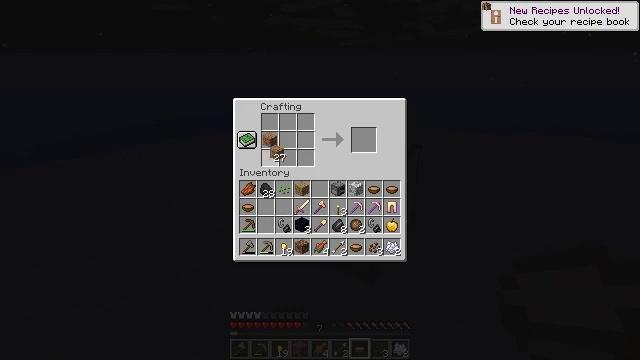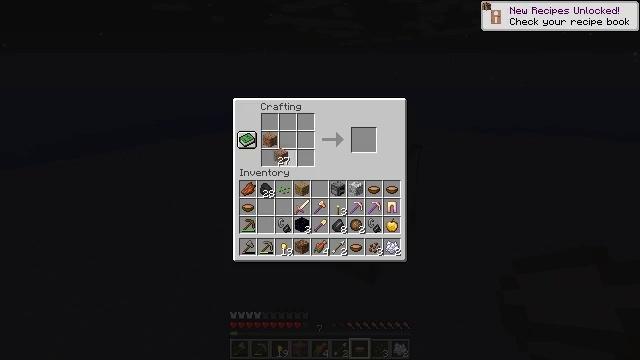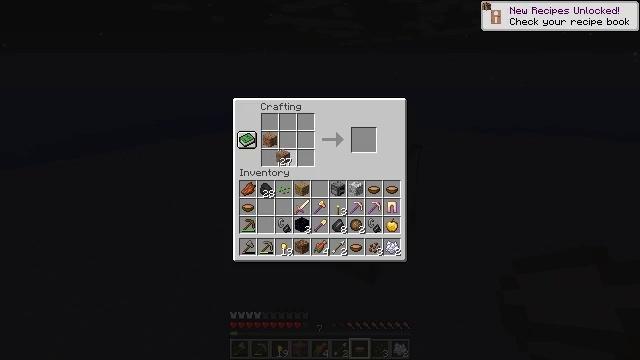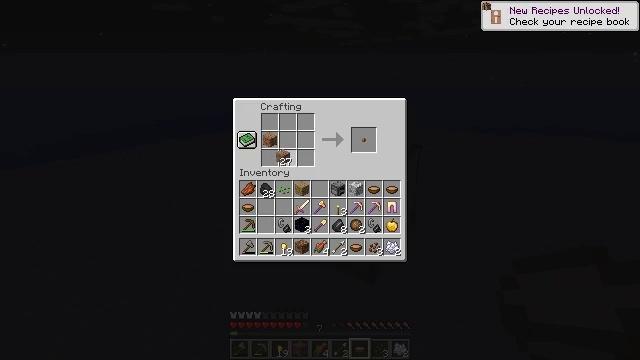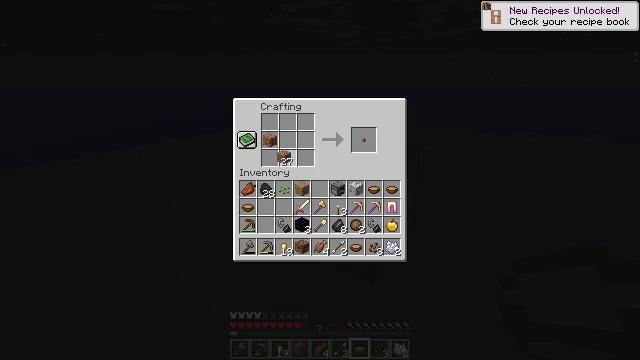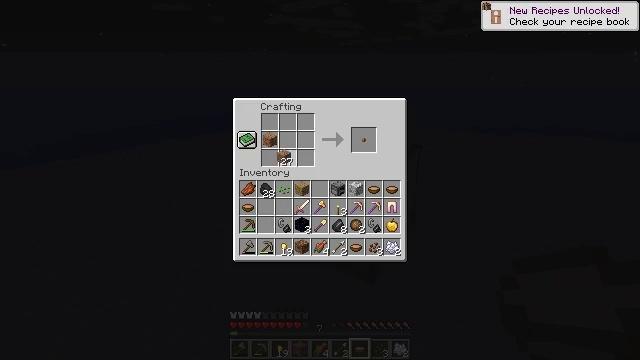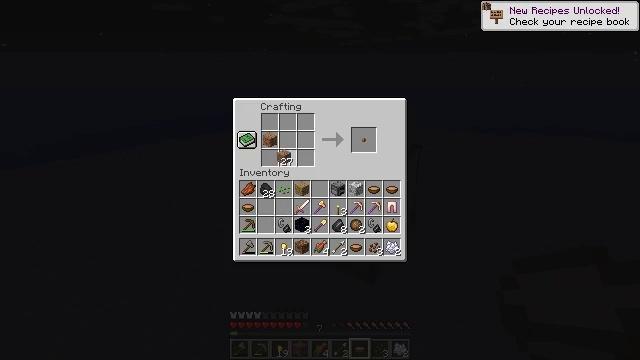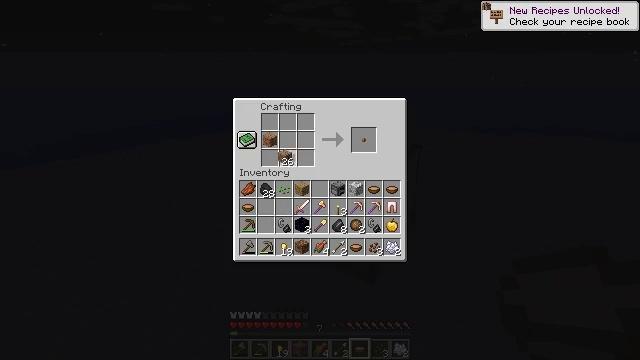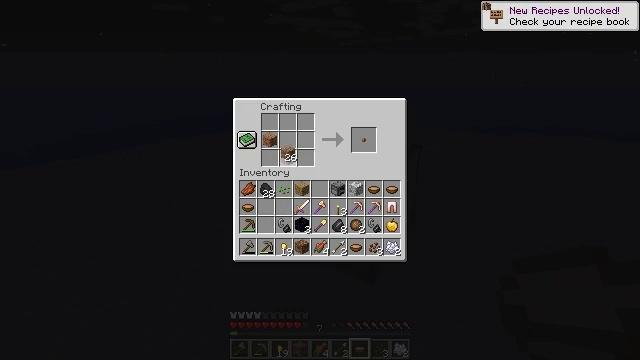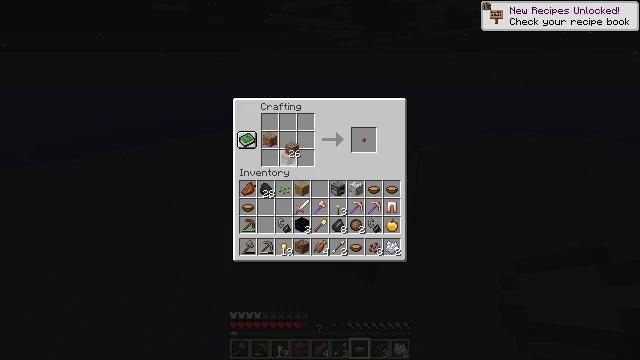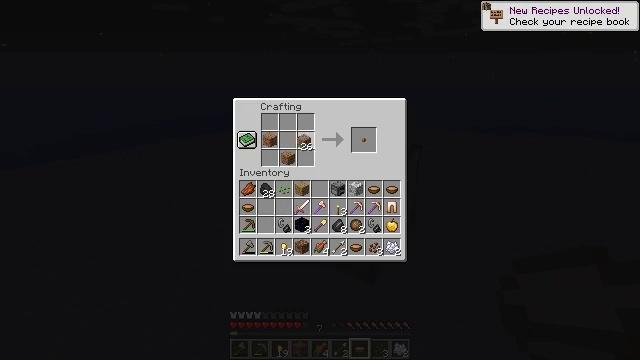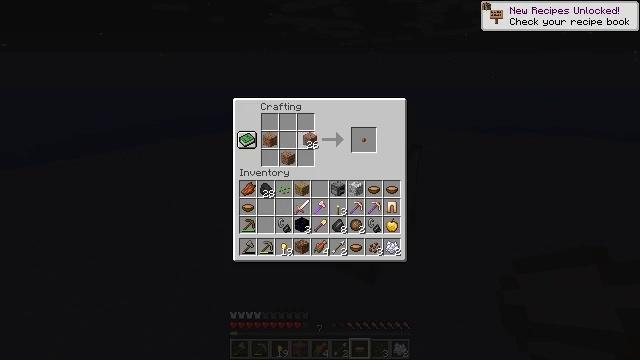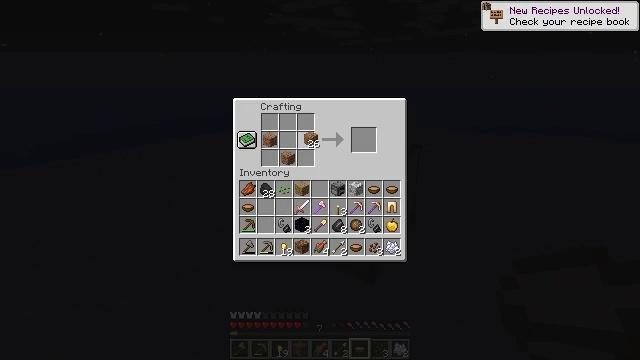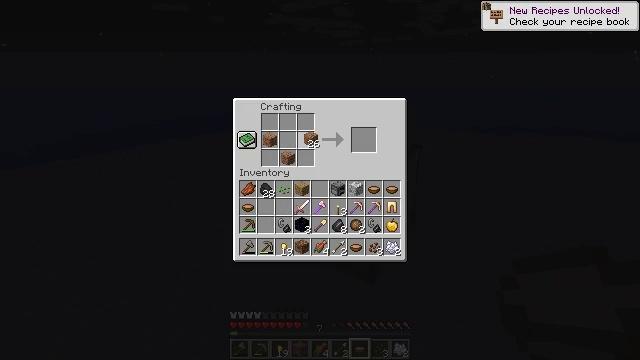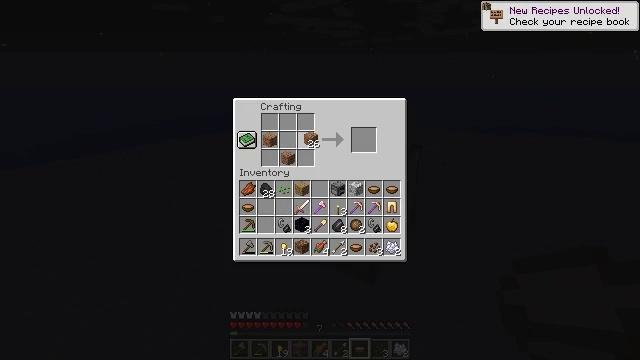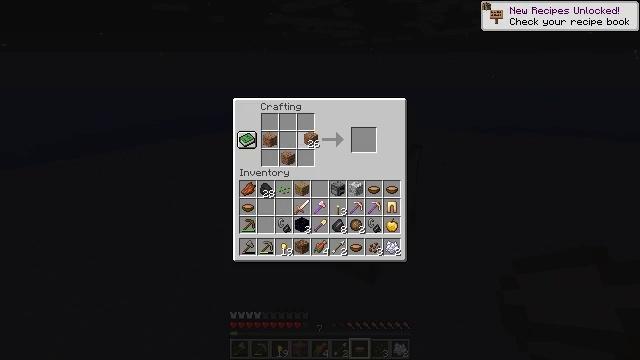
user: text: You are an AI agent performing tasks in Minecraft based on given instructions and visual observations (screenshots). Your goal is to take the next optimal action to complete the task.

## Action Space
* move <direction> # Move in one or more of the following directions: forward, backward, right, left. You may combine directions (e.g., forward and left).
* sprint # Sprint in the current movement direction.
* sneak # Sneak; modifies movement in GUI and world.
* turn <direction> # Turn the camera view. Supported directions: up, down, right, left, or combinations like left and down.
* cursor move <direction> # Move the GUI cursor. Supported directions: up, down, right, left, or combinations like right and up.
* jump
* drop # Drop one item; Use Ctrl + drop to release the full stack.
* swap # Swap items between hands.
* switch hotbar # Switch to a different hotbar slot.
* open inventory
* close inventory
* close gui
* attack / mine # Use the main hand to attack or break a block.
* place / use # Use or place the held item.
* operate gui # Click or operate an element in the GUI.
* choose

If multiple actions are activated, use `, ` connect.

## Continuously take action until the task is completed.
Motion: motion action
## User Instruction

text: Use the crafting grid to craft a bowl.
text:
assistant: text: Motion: no_op
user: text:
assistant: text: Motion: no_op
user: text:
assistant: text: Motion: no_op
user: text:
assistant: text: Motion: no_op
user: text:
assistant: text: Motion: choose
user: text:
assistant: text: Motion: choose
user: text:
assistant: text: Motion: no_op
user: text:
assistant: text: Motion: no_op
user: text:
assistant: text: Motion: no_op
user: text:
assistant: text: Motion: cursor move right and up
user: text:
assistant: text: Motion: no_op
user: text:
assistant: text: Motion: no_op
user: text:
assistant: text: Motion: no_op
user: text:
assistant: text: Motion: choose
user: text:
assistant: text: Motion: choose
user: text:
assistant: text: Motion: no_op
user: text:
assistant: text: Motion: no_op
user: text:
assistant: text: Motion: no_op
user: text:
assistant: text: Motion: cursor move down
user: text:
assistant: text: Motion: no_op
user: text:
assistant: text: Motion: no_op
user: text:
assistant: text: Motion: no_op
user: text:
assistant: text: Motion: no_op
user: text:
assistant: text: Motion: no_op
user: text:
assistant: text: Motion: cursor move down
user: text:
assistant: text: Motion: no_op
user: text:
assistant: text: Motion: no_op
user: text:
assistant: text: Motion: operate gui
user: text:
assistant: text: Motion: no_op
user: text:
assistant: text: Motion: no_op